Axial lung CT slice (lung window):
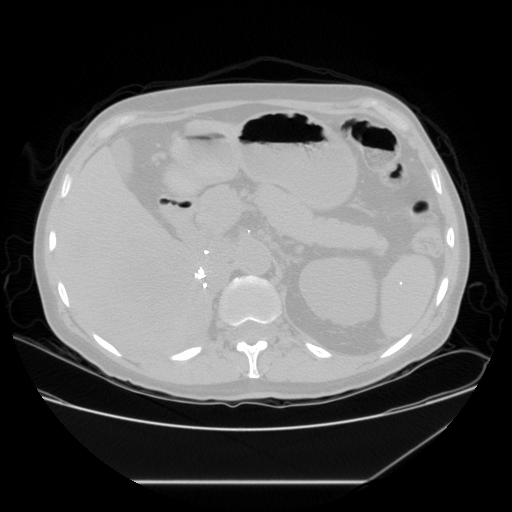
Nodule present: no